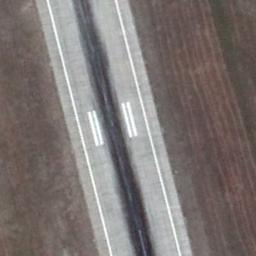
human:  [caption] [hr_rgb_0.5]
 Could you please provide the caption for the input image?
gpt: The runway is surrounded by grass .

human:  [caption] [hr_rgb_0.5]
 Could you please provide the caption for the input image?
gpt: Next to the runway is brown bare ground with white short and thick markings on the runway .

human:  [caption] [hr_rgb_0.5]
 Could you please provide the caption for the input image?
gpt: The runway with two touchdown zone markings goes through the clearing .

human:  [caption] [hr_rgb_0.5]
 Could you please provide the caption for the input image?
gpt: The runway is on the bare land .

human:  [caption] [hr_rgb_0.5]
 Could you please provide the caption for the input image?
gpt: There are brown bare land beside the runway .